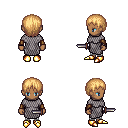
a pixel art fantasy rpg character, female body template, human, dark skin, chain mail, white pants, light blonde plain hairstyle, leather bracers, gold boots, dagger, four views (front, back, left, right), 2x2 character sprite sheet, small pixel art, hard edges, no anti-aliasing